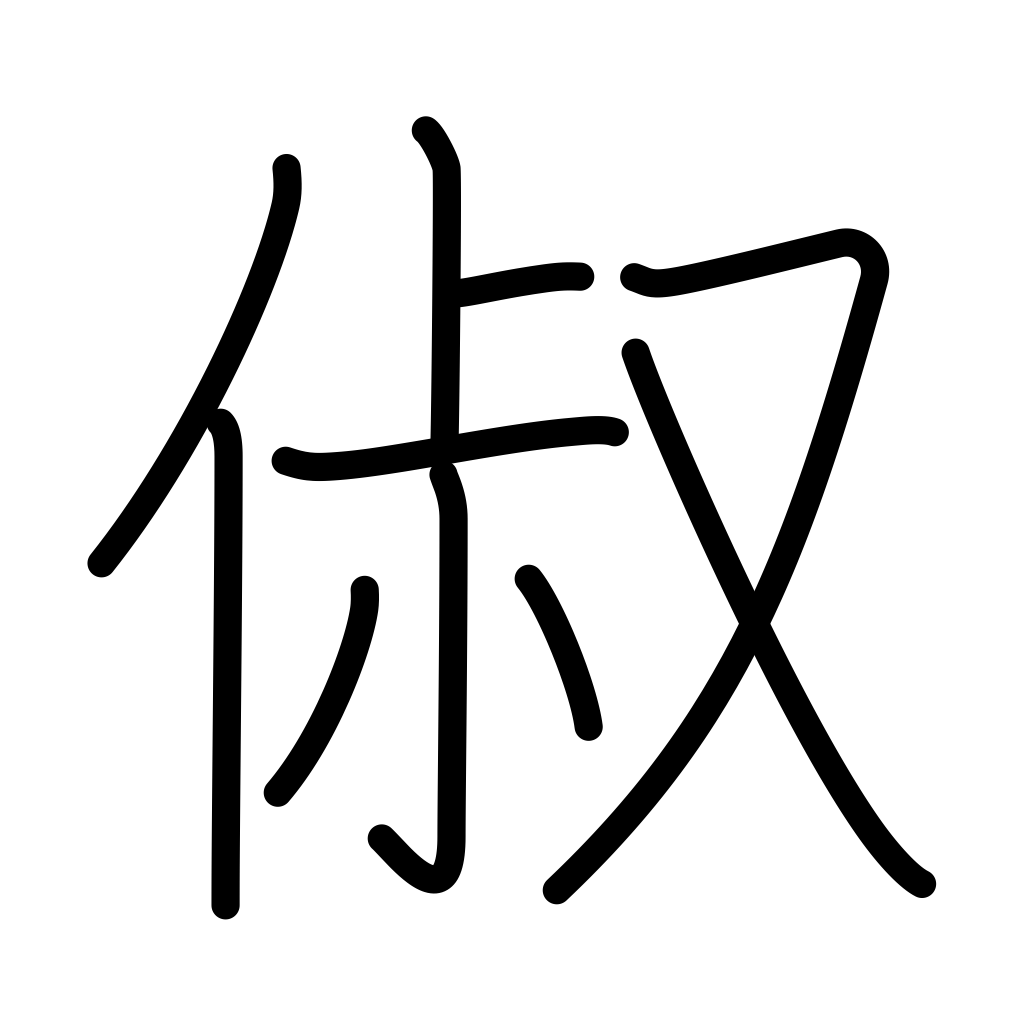
Meaning: beginning, good, excel